Field crop: maize
Growth stage: 2
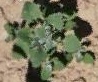
Species: chenopodium